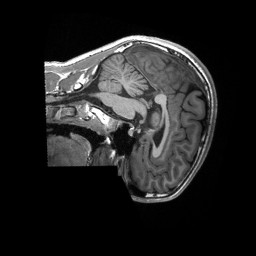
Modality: T1w
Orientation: sagittal
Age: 15
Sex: male
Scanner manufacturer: siemens
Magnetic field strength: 3 T
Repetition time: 2.3 s
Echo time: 0.00232 s